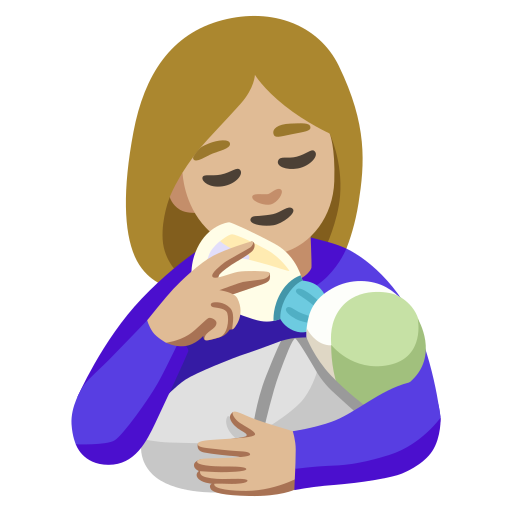
Emoji: 👩🏼‍🍼